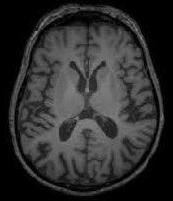
Label: notumor